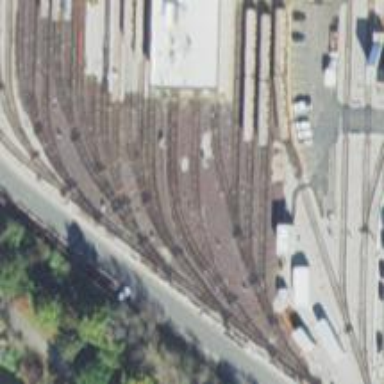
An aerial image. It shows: Electrified rail in service yard.